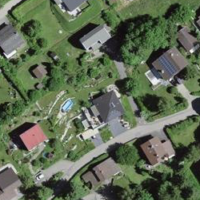
EUNIS habitat code: 55
Species observed at this site:
Fraxinus excelsior
Saponaria ocymoides